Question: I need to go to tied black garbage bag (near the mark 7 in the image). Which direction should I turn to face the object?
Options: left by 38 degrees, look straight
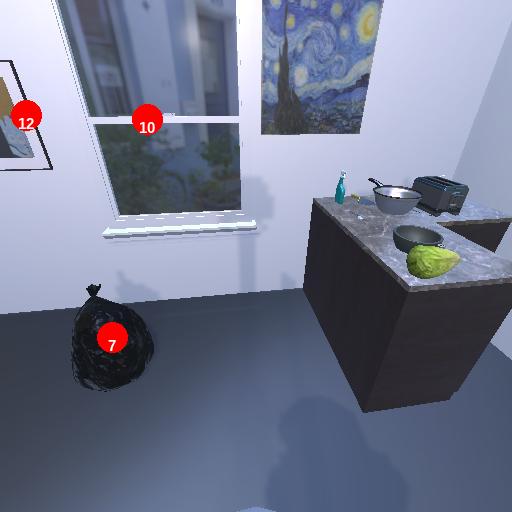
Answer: left by 38 degrees